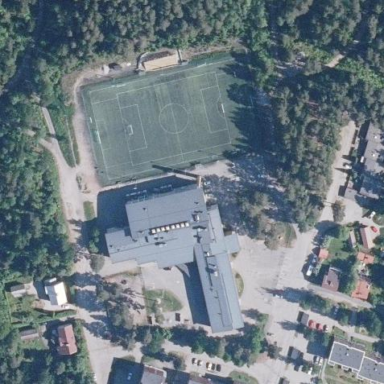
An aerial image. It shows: Soccer pitch designated for leisure and sports activities.